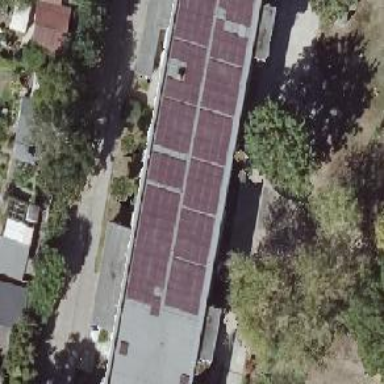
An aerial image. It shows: School building with flat roof.